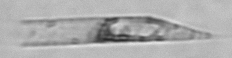
Label: Rhizosolenia